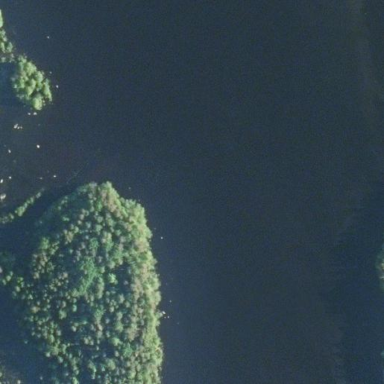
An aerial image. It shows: Serene lake surrounded by nature.